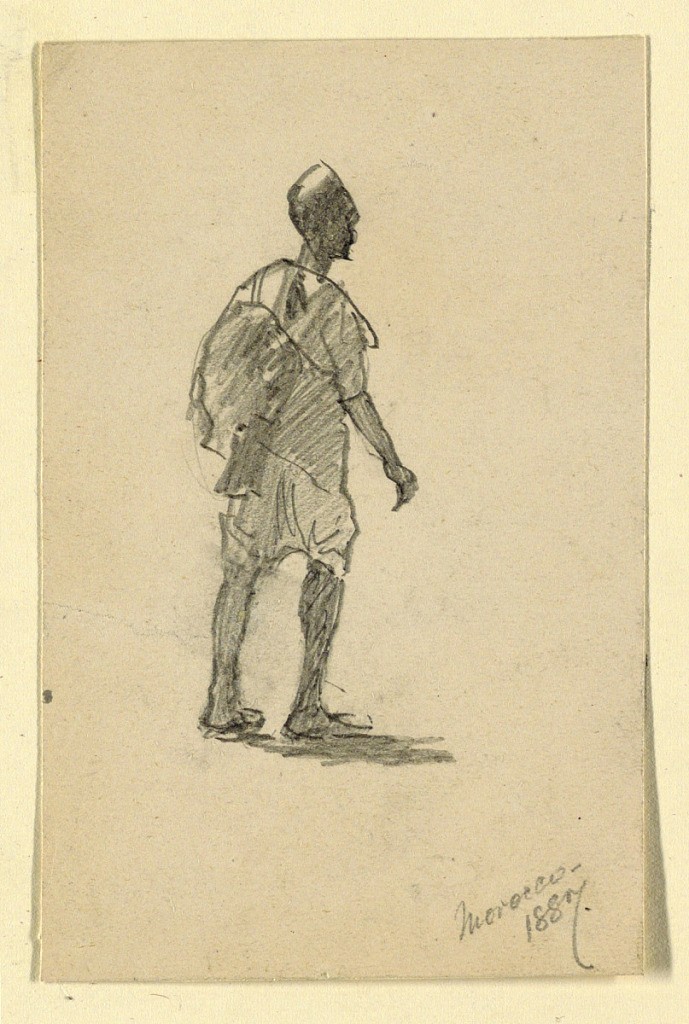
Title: A walking Moor
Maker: Howard Russell Butler, American, 1856 - 1934
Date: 1887
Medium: Pencil on paper
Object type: Drawing
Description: Vertical rectangle. Shown obliquely from the right back. Caption in the lower right corner: "Morocco / 1887."